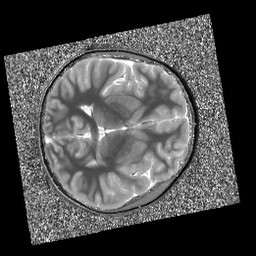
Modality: T1map
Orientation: axial
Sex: female
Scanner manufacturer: siemens
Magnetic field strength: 3 T
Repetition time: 5 s
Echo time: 0.00355 s